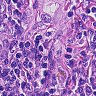
Metastatic tissue present: yes